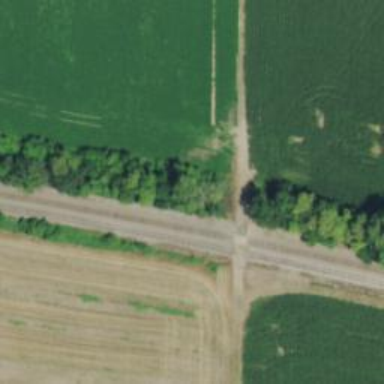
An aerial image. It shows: Level crossing along the railway.